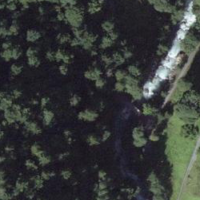
EUNIS habitat code: 44
Species observed at this site:
Astrantia major
Viola tricolor
Cinclus cinclus
Petasites albus
Erebia ligea
Ranunculus lanuginosus